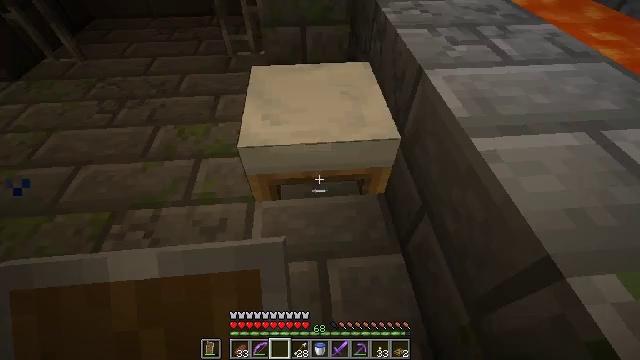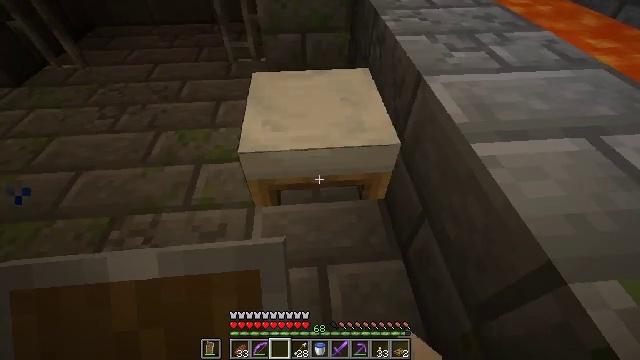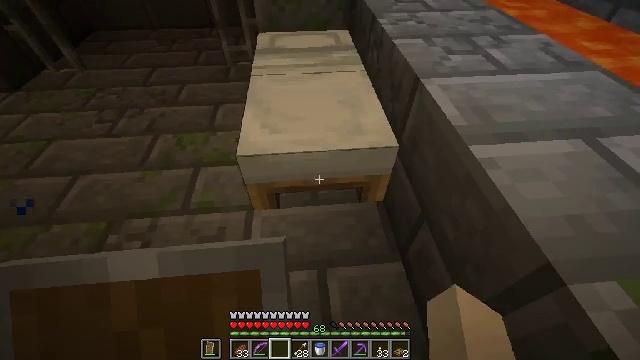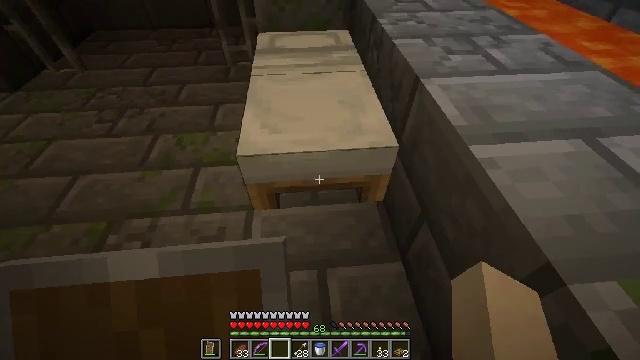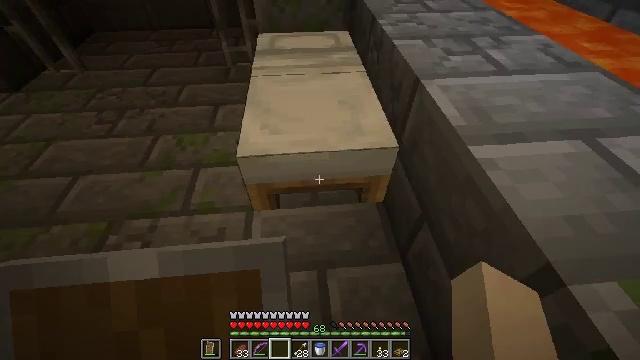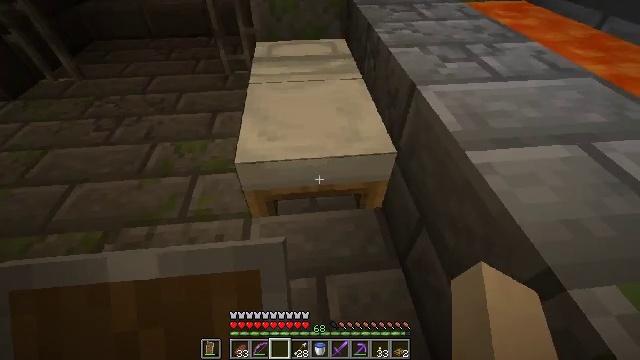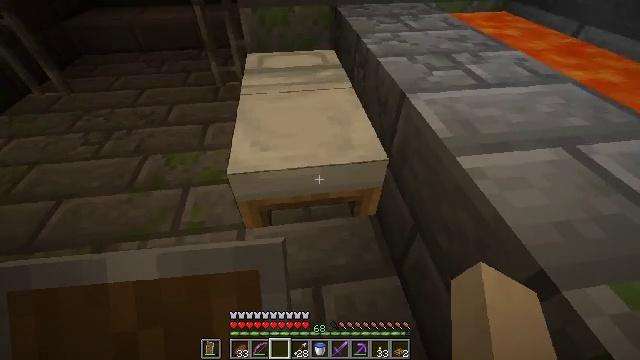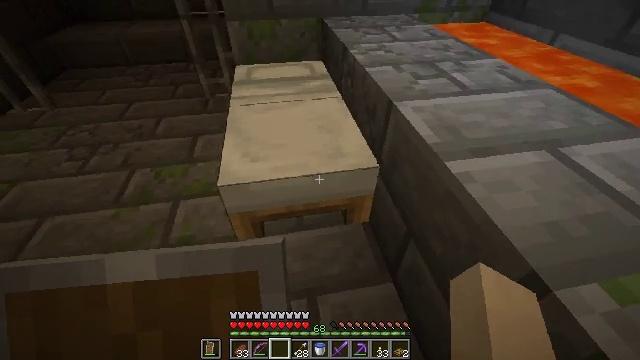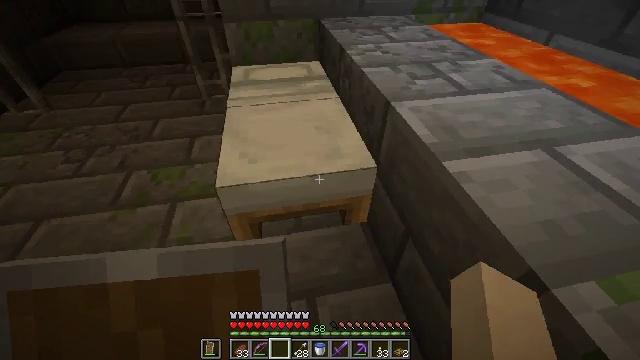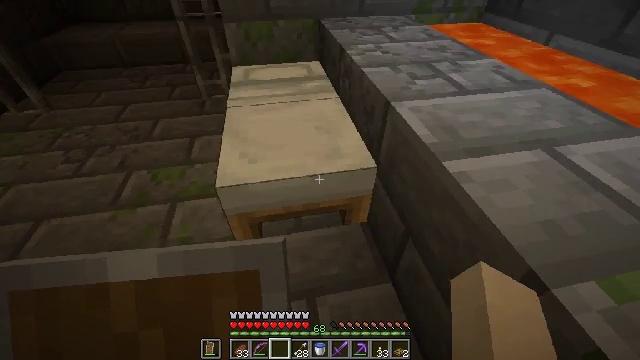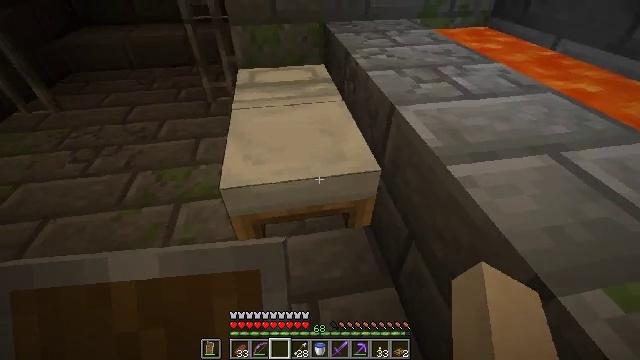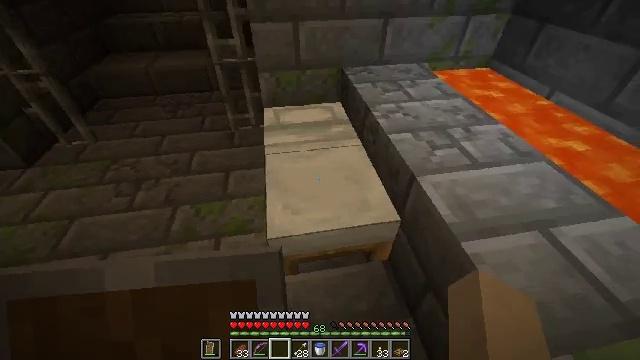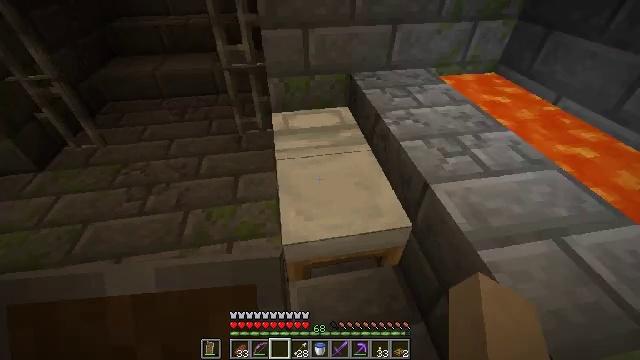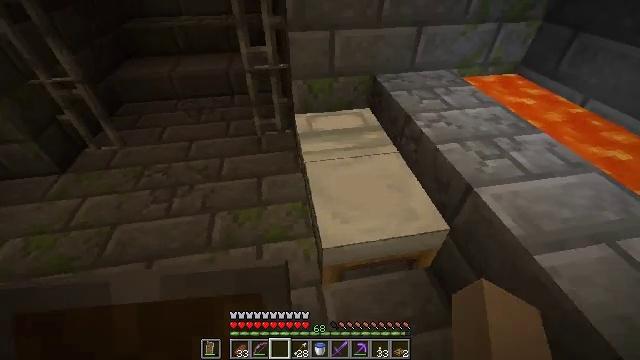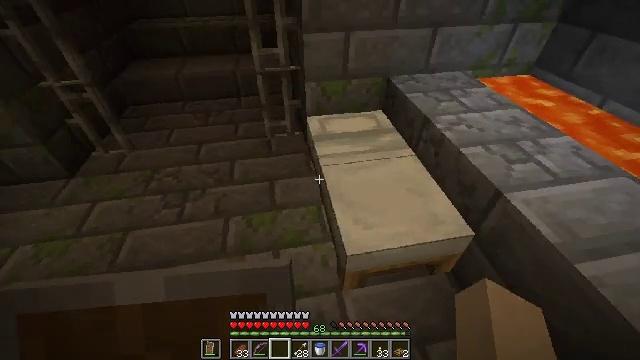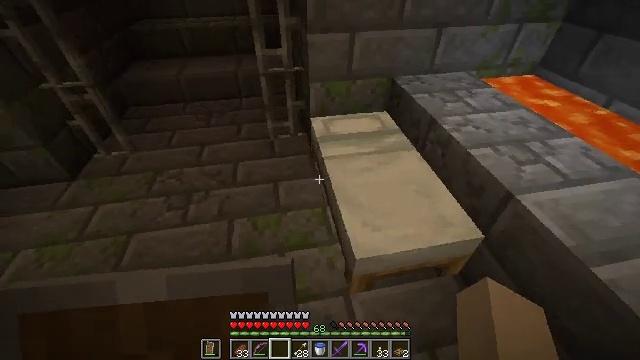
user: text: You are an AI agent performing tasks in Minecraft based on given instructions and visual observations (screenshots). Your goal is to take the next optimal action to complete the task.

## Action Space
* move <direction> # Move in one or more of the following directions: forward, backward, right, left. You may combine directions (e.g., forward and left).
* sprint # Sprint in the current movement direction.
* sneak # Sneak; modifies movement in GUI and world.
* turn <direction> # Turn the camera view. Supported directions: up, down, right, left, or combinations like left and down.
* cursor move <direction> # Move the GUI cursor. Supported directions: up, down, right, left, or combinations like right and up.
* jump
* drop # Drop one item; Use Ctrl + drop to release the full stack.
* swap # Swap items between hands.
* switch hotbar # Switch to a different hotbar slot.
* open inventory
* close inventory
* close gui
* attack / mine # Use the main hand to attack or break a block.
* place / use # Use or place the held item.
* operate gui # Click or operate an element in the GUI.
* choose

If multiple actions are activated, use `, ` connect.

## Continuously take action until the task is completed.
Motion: motion action
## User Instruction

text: Gather the chest from its place.
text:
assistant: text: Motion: turn up
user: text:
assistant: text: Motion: no_op
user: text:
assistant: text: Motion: no_op
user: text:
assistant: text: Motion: no_op
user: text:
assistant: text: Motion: turn up
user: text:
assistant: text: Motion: turn right and up
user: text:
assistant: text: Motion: turn right and up
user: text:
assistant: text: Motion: no_op
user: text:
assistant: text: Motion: no_op
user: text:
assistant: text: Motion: move left, turn left
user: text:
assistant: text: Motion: move left
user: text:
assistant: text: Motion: move left
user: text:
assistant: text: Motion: move left
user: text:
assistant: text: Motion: move forward and move left
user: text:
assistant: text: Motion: move forward and move left
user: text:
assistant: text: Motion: move forward and move left, turn right and down
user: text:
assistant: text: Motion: move forward and move left, turn right
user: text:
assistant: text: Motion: move forward and move left, turn right and up
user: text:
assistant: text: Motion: move forward and move left, turn right and up
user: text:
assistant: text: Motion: turn right
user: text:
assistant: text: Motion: turn right
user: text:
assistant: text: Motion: turn right
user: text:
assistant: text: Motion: no_op
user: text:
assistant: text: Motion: no_op
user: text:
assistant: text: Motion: no_op
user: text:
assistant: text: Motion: no_op
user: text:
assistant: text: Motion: no_op
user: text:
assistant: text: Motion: no_op
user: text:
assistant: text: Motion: no_op
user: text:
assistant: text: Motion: no_op